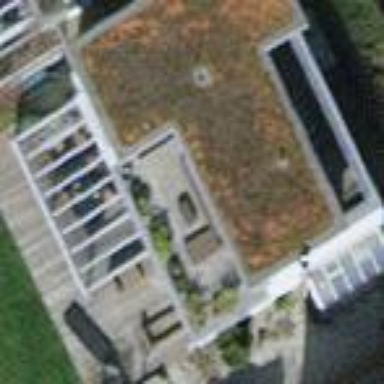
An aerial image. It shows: Detached building with flat roof.